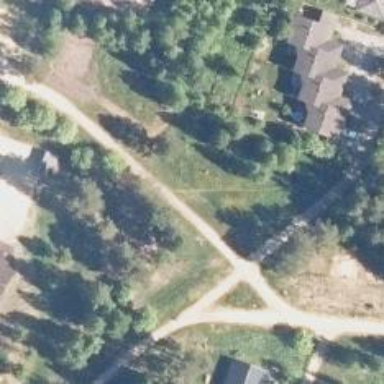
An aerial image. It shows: Disc golf basket.